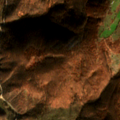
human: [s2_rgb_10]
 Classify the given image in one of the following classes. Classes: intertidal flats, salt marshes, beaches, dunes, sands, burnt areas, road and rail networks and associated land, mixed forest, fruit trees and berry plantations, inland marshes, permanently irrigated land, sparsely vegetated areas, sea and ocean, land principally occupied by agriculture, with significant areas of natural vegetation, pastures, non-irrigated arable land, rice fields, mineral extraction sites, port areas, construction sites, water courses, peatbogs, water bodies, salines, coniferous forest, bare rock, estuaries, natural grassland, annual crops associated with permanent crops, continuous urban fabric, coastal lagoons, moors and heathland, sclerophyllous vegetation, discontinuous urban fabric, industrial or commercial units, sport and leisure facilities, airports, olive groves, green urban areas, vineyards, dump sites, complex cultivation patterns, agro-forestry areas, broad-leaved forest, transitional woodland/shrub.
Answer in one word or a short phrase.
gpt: broad-leaved forest, natural grassland